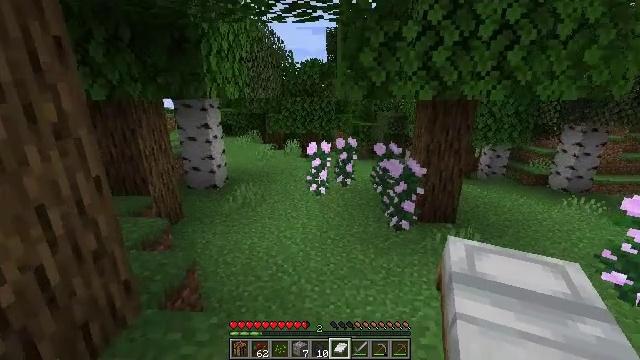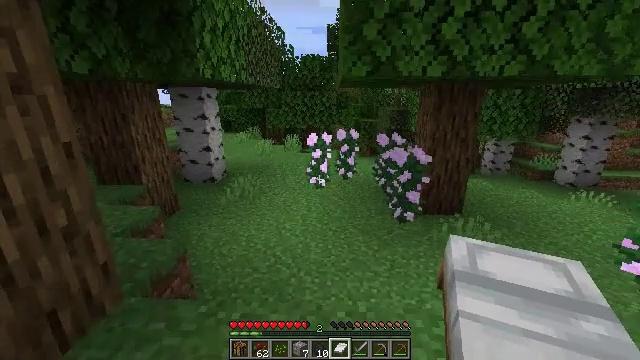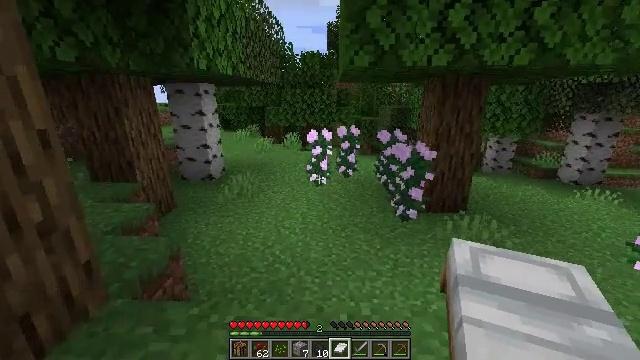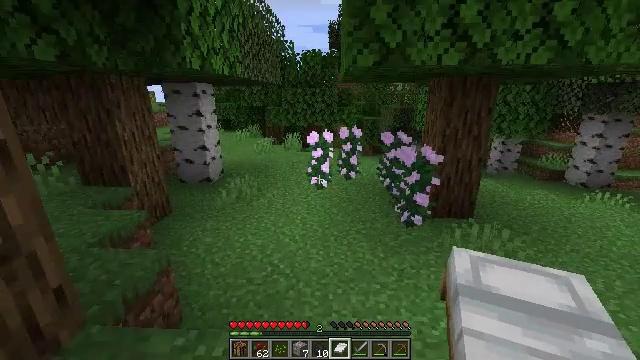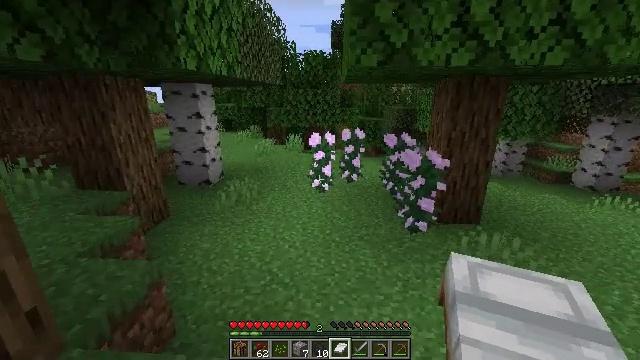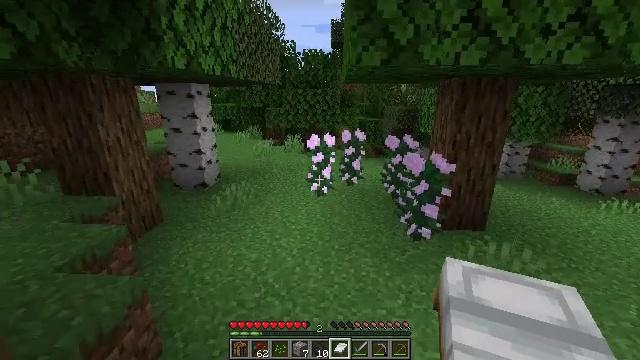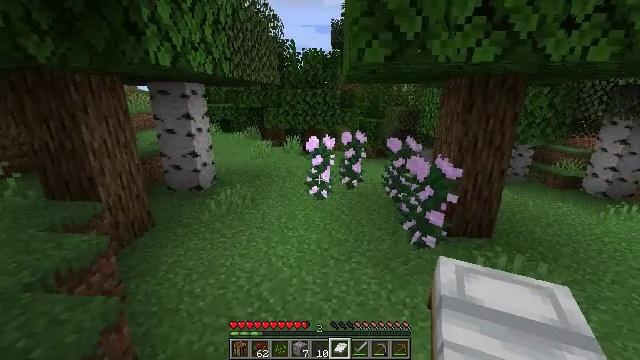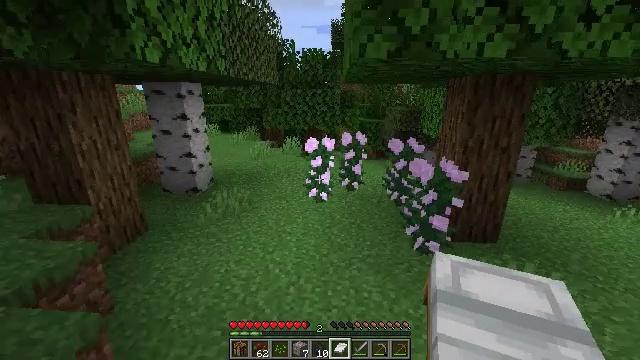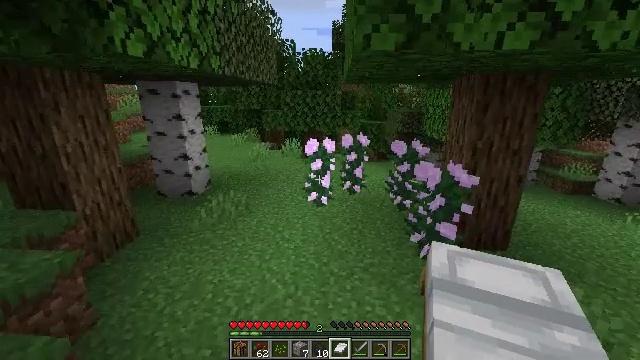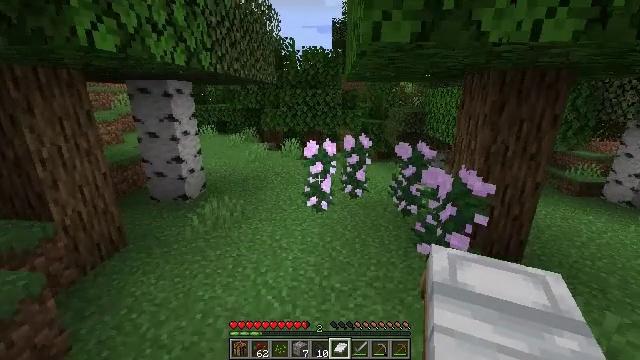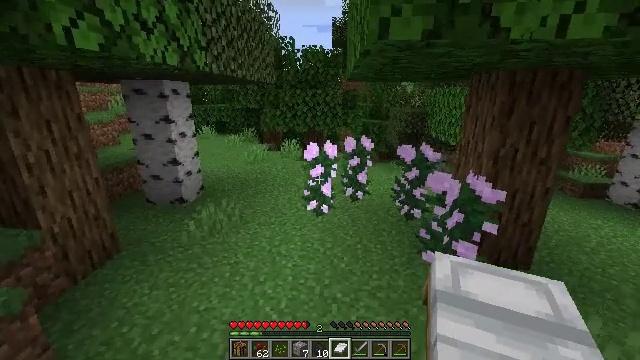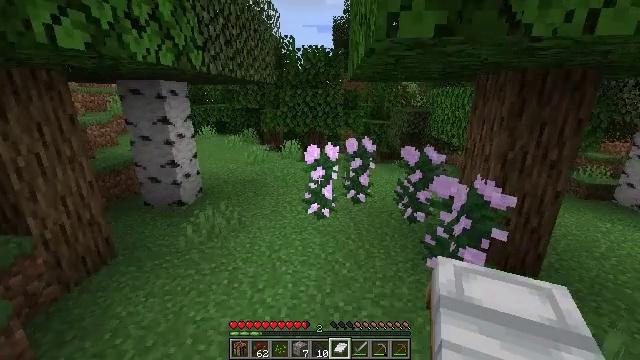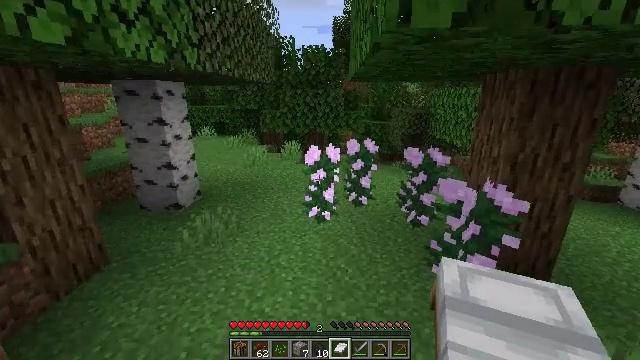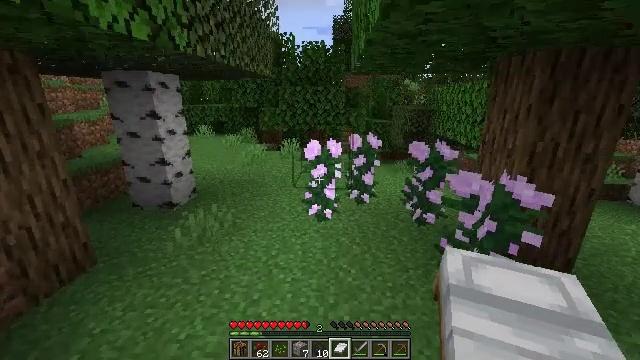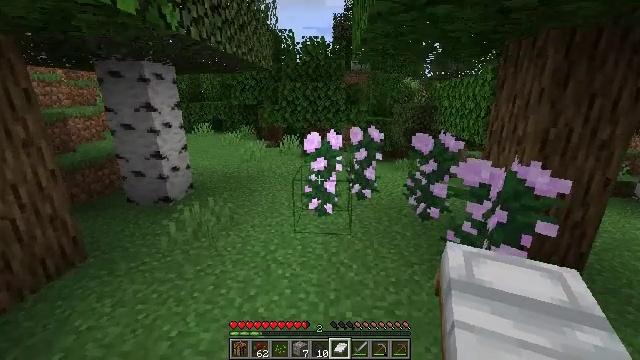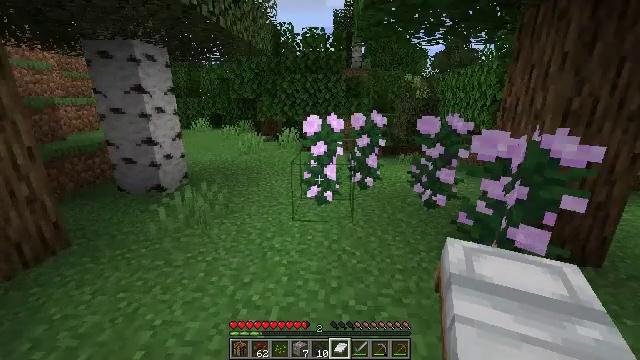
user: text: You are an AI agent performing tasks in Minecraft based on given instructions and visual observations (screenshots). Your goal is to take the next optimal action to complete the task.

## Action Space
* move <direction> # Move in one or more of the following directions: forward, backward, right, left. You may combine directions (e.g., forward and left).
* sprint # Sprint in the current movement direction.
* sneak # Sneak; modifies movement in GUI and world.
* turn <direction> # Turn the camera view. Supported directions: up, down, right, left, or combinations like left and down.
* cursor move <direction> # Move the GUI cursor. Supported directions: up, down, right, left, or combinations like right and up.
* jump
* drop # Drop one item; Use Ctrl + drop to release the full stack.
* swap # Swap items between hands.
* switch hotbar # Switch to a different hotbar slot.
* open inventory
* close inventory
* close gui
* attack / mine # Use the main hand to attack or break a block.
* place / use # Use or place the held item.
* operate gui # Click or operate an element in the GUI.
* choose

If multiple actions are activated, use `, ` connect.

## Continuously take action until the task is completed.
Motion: motion action
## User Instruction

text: Mine the peony flower from the ground.
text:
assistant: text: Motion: move forward
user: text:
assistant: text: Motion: move forward
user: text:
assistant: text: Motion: move forward
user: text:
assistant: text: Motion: move forward
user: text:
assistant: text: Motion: move forward
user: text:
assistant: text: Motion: move forward
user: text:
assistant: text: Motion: move forward
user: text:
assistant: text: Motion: move forward
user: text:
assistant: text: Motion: move forward
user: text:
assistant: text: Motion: move forward
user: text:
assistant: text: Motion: move forward
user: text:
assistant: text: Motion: move forward
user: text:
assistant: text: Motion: move forward
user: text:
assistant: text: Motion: move forward
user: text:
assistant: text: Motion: move forward
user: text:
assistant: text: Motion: move forward
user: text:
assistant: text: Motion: move forward
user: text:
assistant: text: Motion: move forward
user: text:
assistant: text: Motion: move forward
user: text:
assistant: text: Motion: move forward
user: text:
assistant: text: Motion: move forward
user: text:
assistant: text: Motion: move forward, attack / mine
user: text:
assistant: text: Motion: move forward, attack / mine
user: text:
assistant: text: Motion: move forward, attack / mine
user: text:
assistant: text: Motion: move forward
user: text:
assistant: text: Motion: move forward
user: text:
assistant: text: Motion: no_op